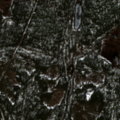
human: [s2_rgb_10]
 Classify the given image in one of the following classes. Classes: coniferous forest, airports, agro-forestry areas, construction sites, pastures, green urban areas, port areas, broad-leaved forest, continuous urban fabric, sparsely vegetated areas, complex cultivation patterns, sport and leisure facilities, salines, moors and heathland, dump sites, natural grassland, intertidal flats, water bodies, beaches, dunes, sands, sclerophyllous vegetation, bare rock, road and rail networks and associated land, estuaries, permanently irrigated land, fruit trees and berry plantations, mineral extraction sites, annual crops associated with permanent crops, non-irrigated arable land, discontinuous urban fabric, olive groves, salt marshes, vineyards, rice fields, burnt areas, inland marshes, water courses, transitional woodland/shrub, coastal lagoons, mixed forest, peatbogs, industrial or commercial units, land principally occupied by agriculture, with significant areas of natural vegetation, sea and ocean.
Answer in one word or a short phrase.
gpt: coniferous forest, mixed forest, transitional woodland/shrub